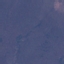
Land use / land cover: HerbaceousVegetation